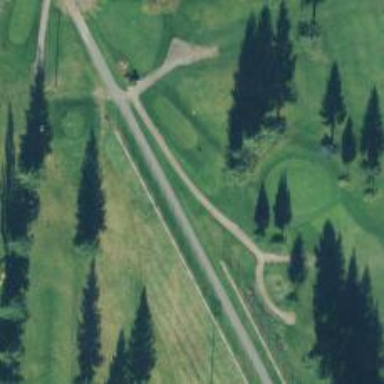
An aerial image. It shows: Path for both roads and golfers.